Question: I have a simple table, and it has a 1 pixel space underneath the '<td>' elements.
I've tried getting rid of 'margins/padding/border-collapse/border-spacing'/etc.., and it's still there.
Here's a simple case:
'''
<table border=0 cellpadding=0 cellspacing=0 style='margin: 0px; padding: 0px; border: 0; border-spacing: 0; border-collapse: collapse;'>
<tr style='margin: 0px; padding: 0px; border: 0;'>
<td style='background-color: red; margin: 0px; padding: 0px; border: 0;'><span style='background-color: white; margin: 0px; padding: 0px; border: 0;'>
The first span
</span></td>
</tr>
<tr style='margin: 0px; padding: 0px; border: 0;'>
<td style='background-color: red; margin: 0px; padding: 0px; border: 0;'>
<span style='background-color: white; margin: 0px; padding: 0px; border: 0;'>
The second span
</span>
</td>
</tr>
</table>
'''
Also available at: <URL>
On Chrome 41.0.2272.89 (but not firefox) I see 1 pixel of the red background from the 'td' showing underneath the 'span'

How can I remove this?
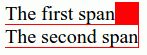
Answer: you just need to set 'span' to 'display:inline-block'
why?
because 'span' is an inline element therefore takes a whitespace in your HTML into account.
here is a snippet:
'''
table {
border-collapse: collapse;
}
td {
background-color: red;
padding:0;
}
span {
background-color: white;
}
.first span {
display: inline /*the default value*/
}
.second span {
display: inline-block
}
.third span {
display: block
}
'''
'''
<h1>Inline</h1>
<table class="first">
<tr>
<td>
<span>The first span</span>
</td>
</tr>
<tr>
<td>
<span>The second span</span>
</td>
</tr>
</table>
<hr />
<h1>Inline-block</h1>
<table class="second">
<tr>
<td>
<span>The first span</span>
</td>
</tr>
<tr>
<td>
<span>The second span</span>
</td>
</tr>
</table>
<hr />
<h1>Block</h1>
<table class="third">
<tr>
<td>
<span>The first span</span>
</td>
</tr>
<tr>
<td>
<span>The second span</span>
</td>
</tr>
</table>
'''
### EDIT:
After the comments, here is a must read about <URL>